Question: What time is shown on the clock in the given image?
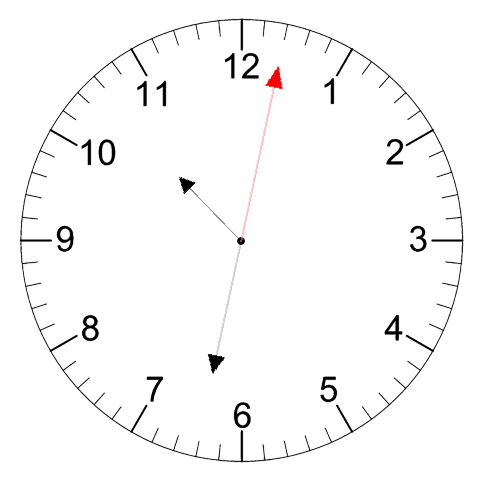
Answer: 10:32:02